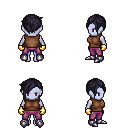
a pixel art fantasy rpg character, female body template, dark elf, purple skin, brown sleeveless shirt, magenta pants, raven pixie cut hairstyle, gold gloves, metal boots, four views (front, back, left, right), 2x2 character sprite sheet, small pixel art, hard edges, no anti-aliasing